Field crop: maize
Growth stage: 2
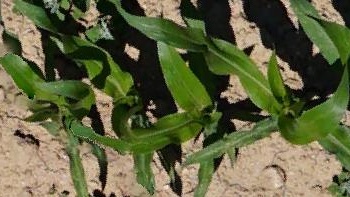
Species: maize